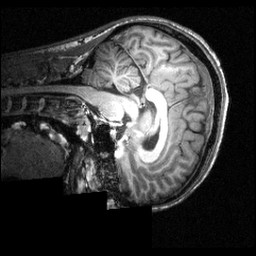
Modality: T1w
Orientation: sagittal
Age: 26
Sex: male
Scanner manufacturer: siemens
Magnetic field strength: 3.951 T
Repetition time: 1.5 s
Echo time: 0.00335 s